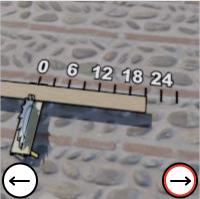
Task: length
Answer: 21
First scale value: 6.0